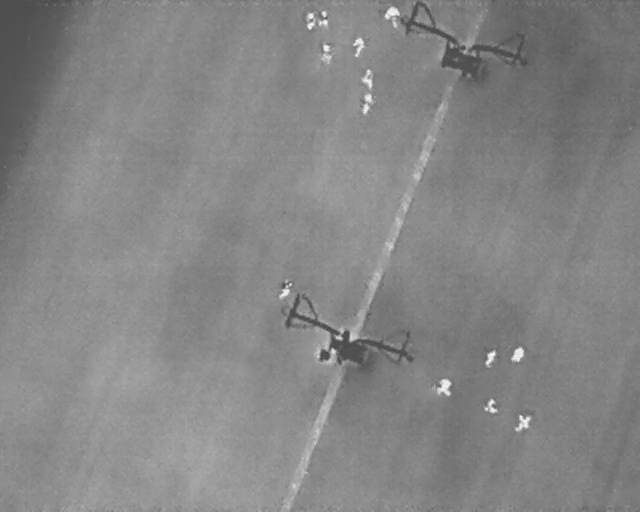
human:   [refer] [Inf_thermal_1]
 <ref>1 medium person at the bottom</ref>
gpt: <box>[[67, 74, 70, 77, 14]]</box>

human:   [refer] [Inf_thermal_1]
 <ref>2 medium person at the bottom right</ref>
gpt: <box>[[75, 77, 78, 80, 14], [80, 81, 83, 84, 19]]</box>